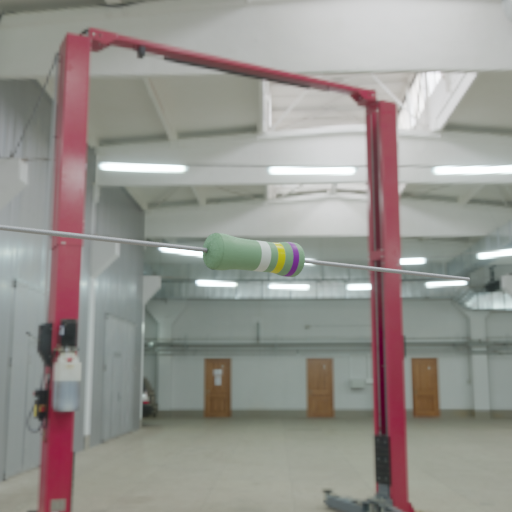
Resistor colour bands (in order): white, yellow, violet